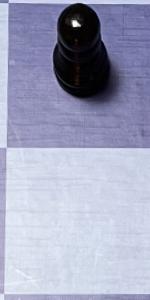
Label: Empty